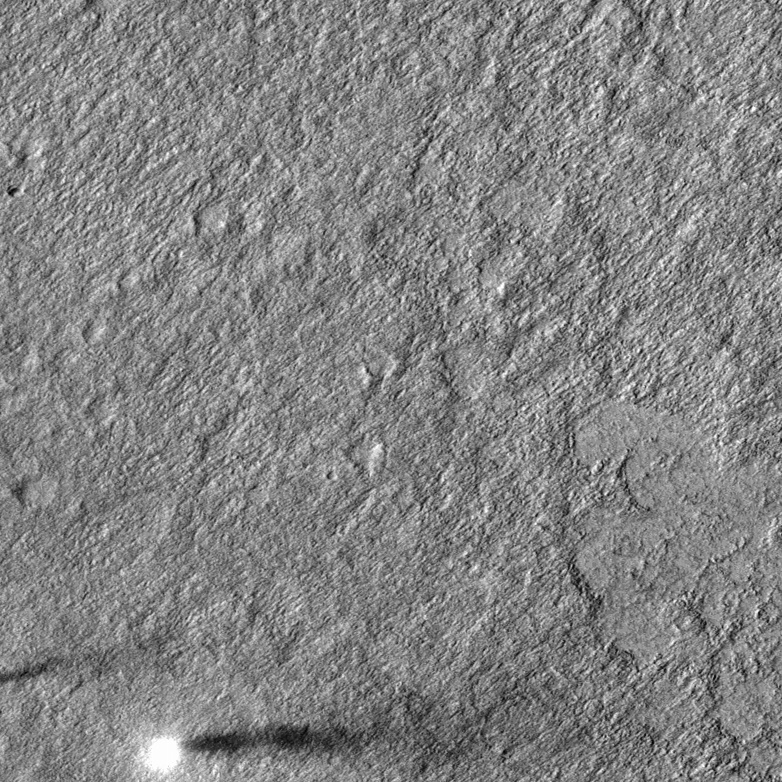
Label: dustdevil